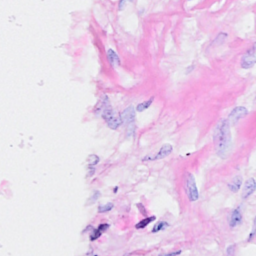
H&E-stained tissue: Breast